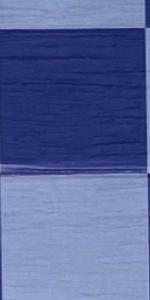
Label: Empty